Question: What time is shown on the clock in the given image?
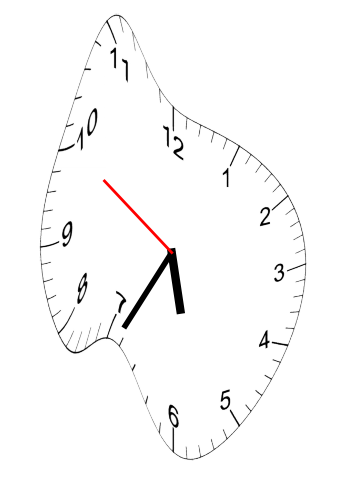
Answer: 05:34:50